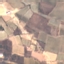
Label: PermanentCrop